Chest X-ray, PA view. Patient: 64 years old, sex M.
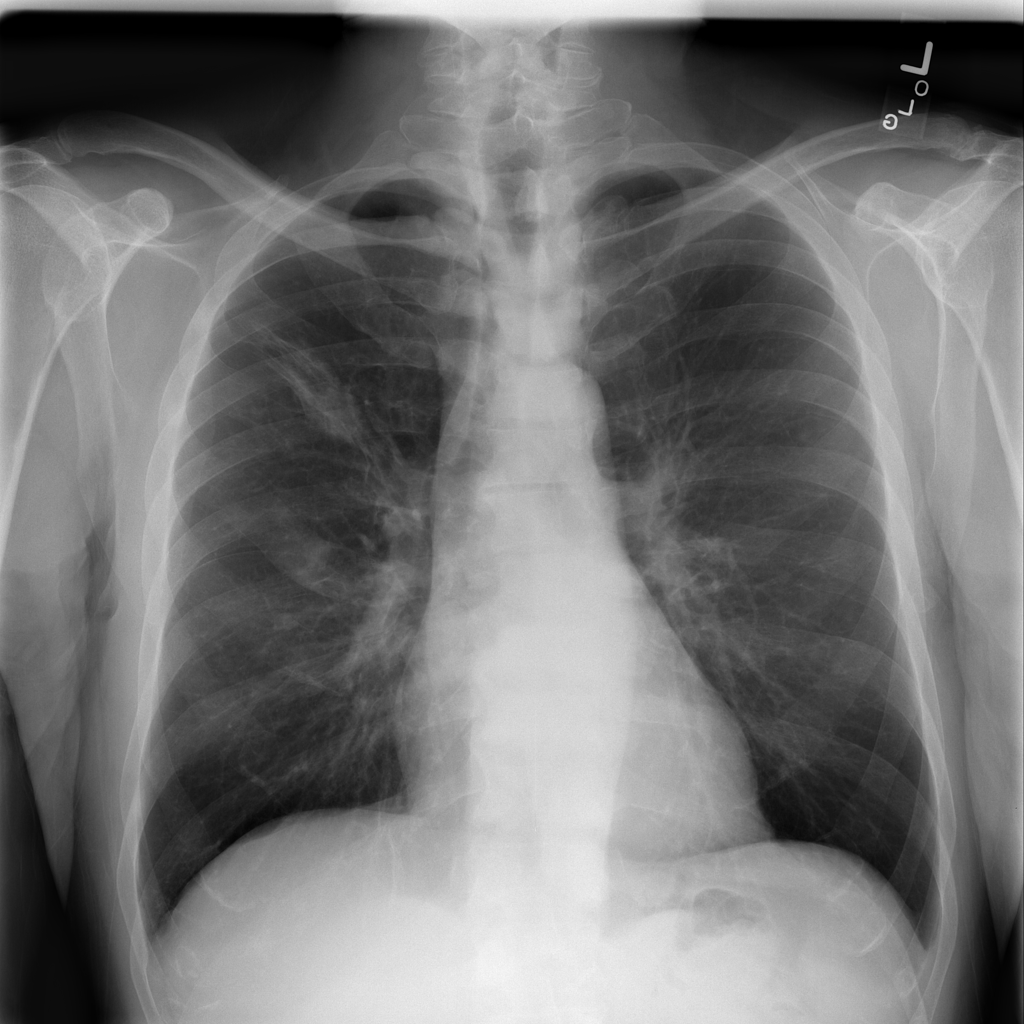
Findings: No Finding